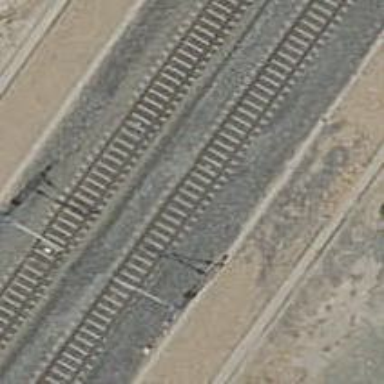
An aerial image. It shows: Railway with electrified contact lines.